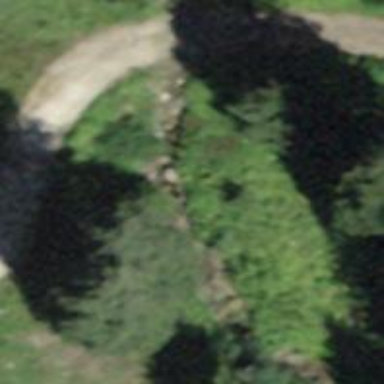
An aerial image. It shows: Culvert tunnel.